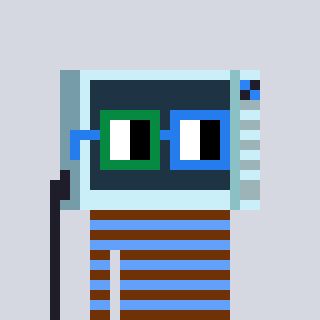
a pixel art character with square green and blue glasses, a microwave-shaped head and a blue-colored body on a cool background